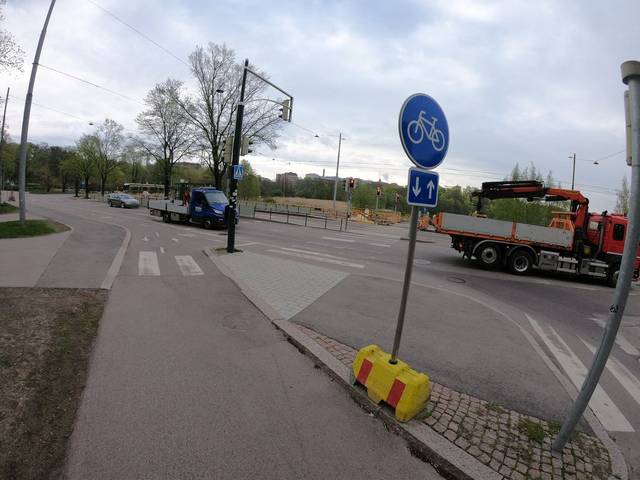
Region: Finland
Coordinates: 60.184, 24.931